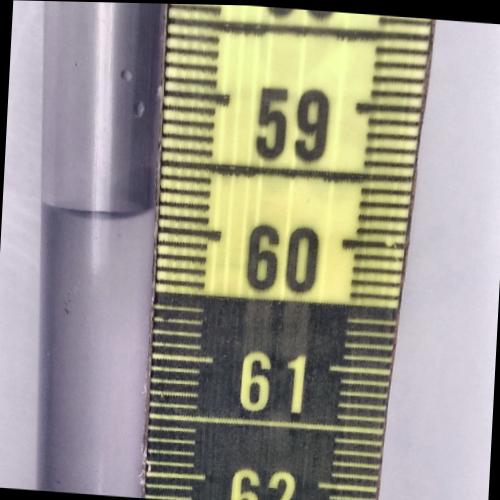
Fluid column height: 59.9 cm